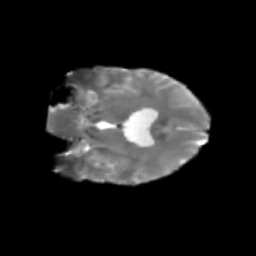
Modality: T2w
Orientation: coronal
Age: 26
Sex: female
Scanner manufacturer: siemens
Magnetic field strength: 3 T
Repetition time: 1.8 s
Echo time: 0.07 s